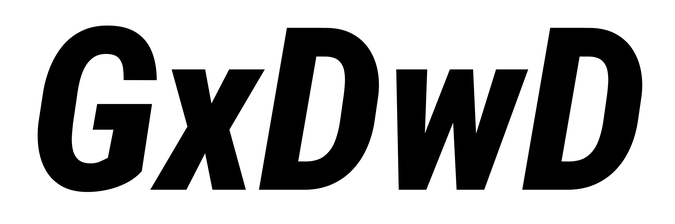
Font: Roboto-Italic_Condensed_ExtraBold_Italic